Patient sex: M
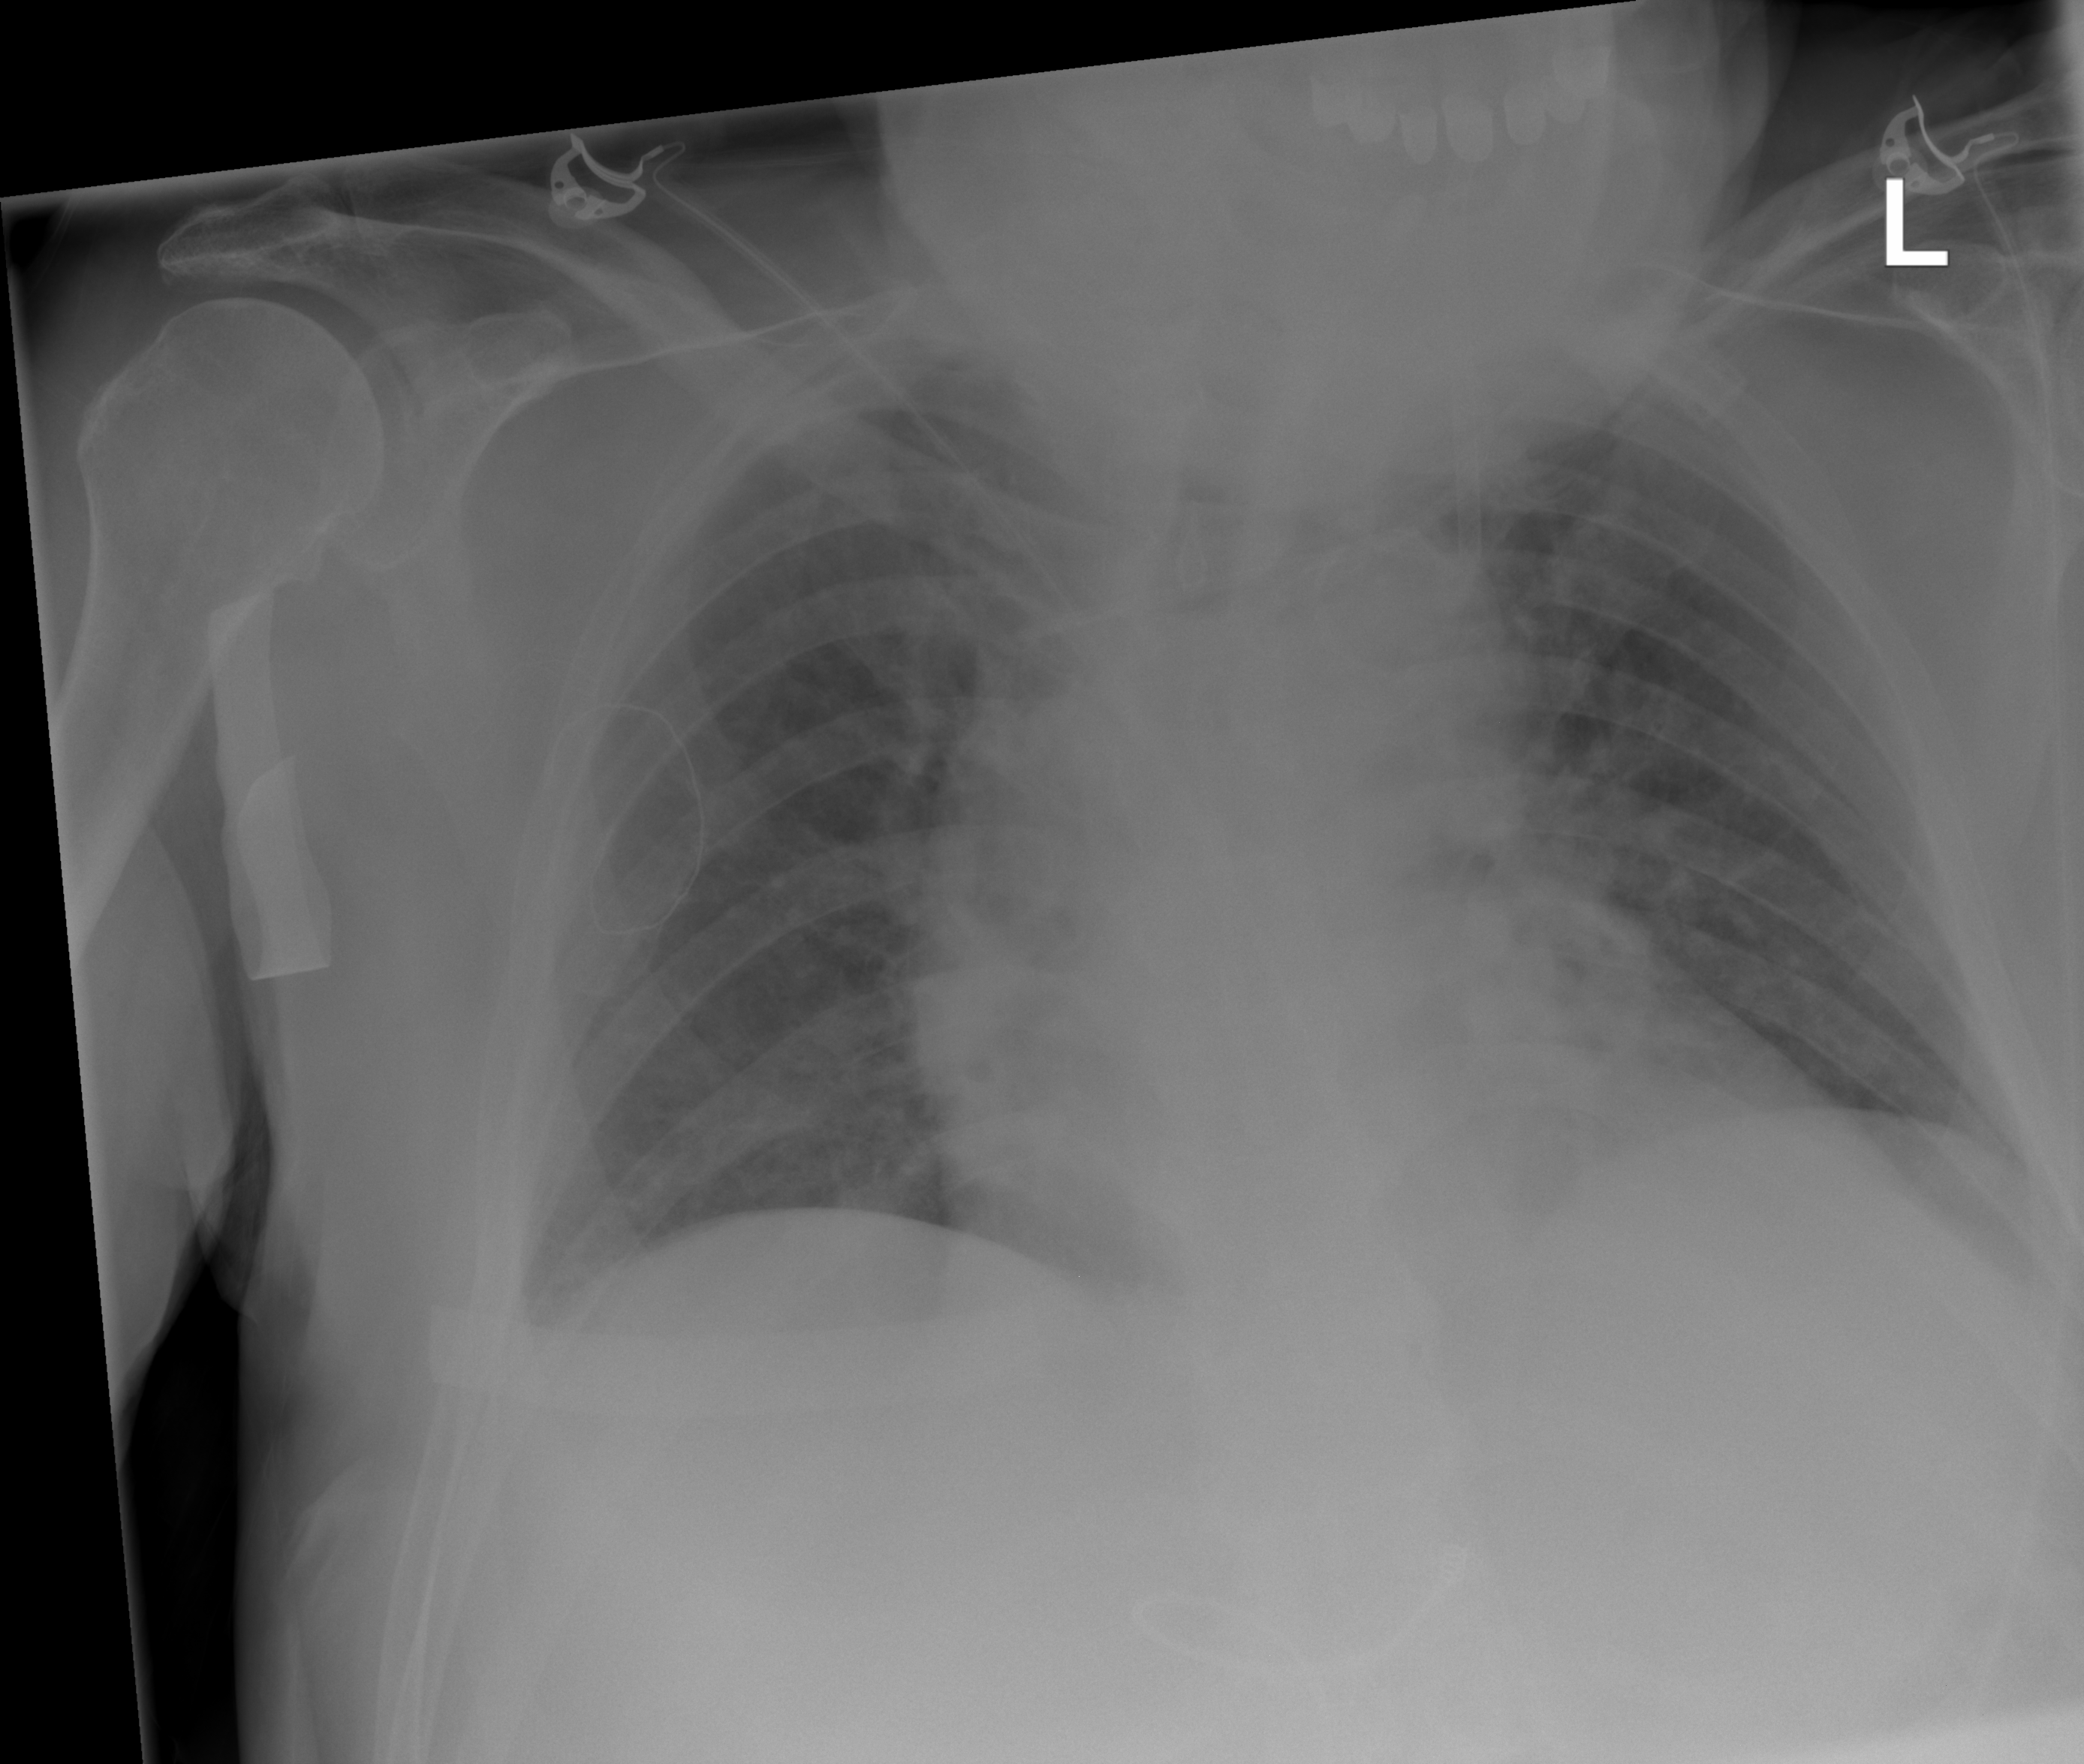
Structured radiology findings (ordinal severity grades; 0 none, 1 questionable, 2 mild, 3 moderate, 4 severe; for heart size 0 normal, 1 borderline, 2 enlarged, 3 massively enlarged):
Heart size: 2
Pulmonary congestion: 0
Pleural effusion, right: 0
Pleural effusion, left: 0
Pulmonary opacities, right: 0
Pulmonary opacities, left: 0
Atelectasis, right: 2
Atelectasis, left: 2